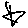
Label: star